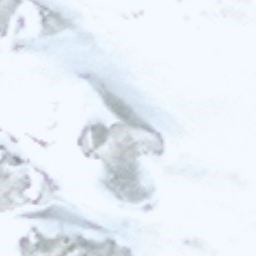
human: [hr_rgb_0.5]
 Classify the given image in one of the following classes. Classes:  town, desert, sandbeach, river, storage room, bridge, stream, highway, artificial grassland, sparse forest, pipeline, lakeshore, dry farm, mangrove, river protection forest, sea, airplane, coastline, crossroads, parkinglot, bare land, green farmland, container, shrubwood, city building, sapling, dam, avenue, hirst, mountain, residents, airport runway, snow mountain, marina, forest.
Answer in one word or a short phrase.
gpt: snow mountain